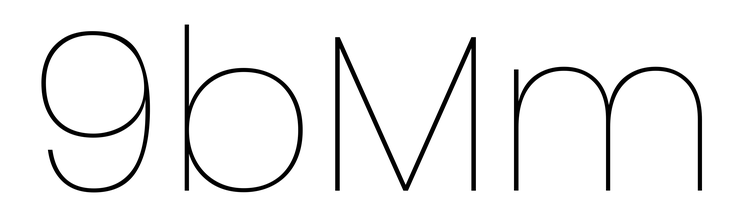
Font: Poppins-Thin